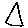
Label: triangle